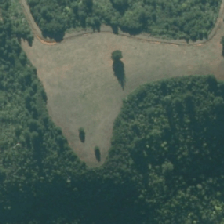
Land cover: low_producing_grassland